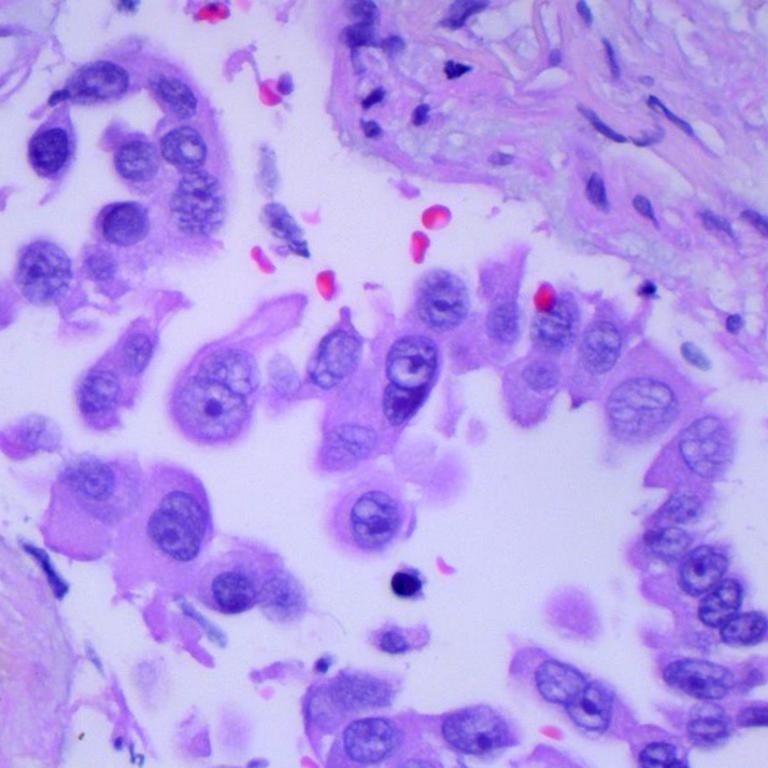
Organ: lung
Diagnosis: adenocarcinomas